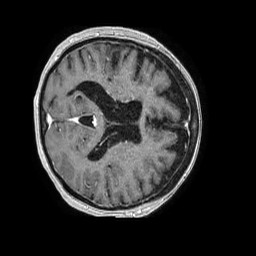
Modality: T1w
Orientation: axial
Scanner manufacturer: philips
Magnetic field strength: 1.5 T
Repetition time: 0.007664 s
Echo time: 0.003488 s